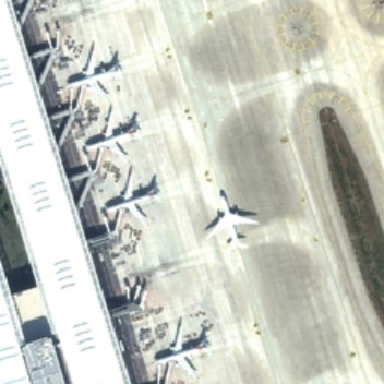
Five planes are parked near a terminal in an airport .